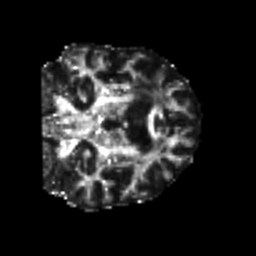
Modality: FA
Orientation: coronal
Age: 76
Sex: female
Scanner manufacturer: siemens
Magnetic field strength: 3 T
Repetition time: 7.3 s
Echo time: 0.087 s